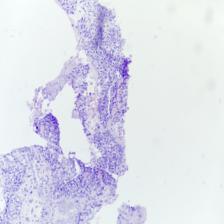
Diagnosis: OSCC